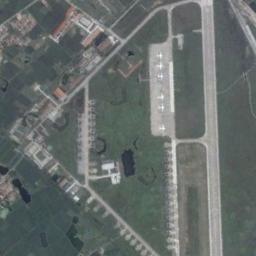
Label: airport